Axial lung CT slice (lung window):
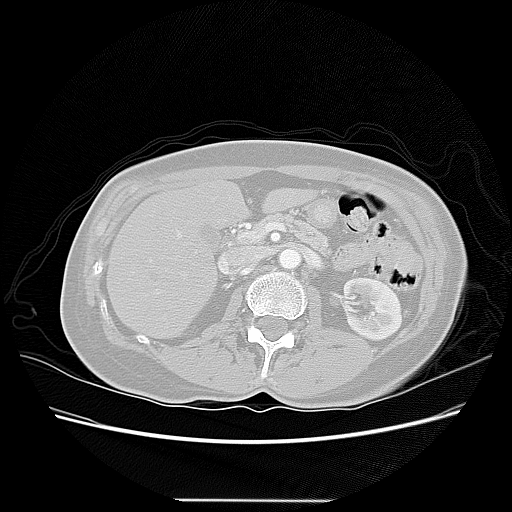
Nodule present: no